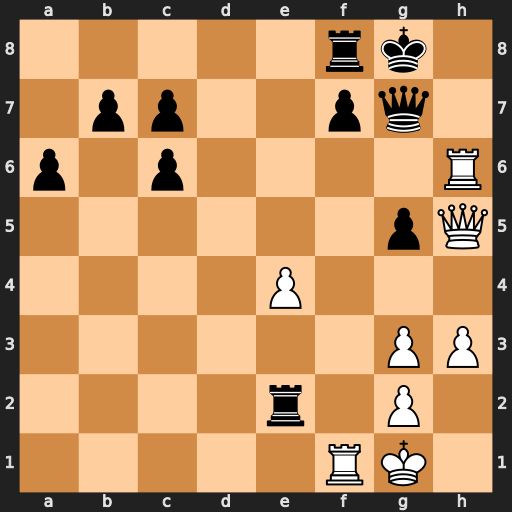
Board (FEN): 5rk1/1pp2pq1/p1p4R/6pQ/4P3/6PP/4r1P1/5RK1
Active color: w
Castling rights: -
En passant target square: -
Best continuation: Rf5 Re1+ Kh2